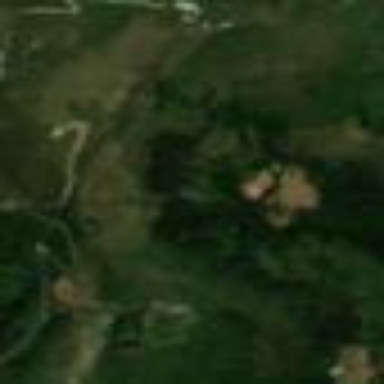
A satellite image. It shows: Natural area of fell.